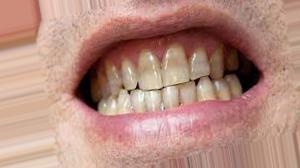
Condition: Tooth Discoloration